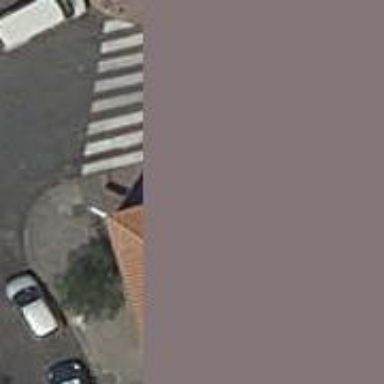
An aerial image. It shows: Uncontrolled footway crossing with markings.